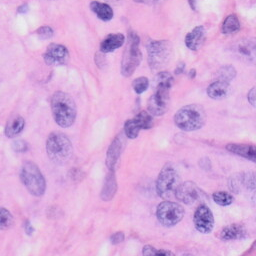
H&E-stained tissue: Skin